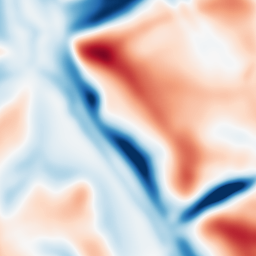
Category: multiscale
Decomposition family: dog
Decomposition parameters: sigma_low: 5
sigma_high: 20
Upsampling method: sinc_hamming
Upsampling parameters: scale: 2
kernel_size: 16
Upsampling scale: 2